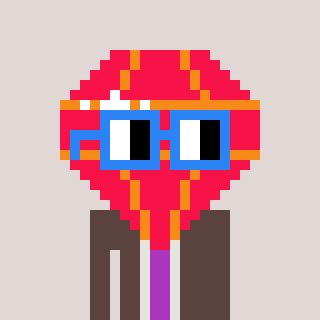
a pixel art character with square blue glasses, a red diamond-shaped head and a darkbrown-colored body on a warm background